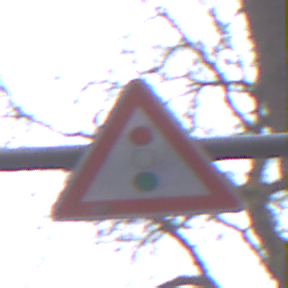
Verkehrszeichen: Lichtzeichenanlage
Umgebung: Outdoor, Nature
Tageszeit: MorningAfternoon
Wetter: Overcast
Licht: Natural
Jahreszeit: Autumn
Kontrast: LowContrast